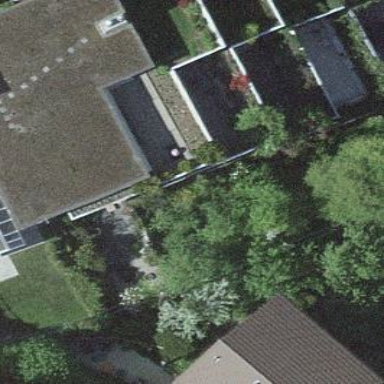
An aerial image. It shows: Terrace building.